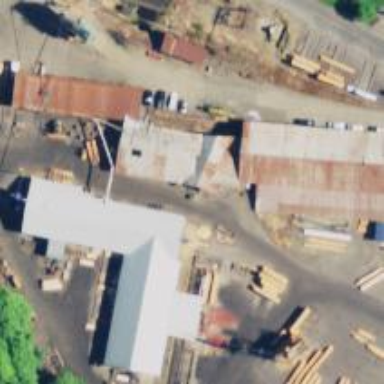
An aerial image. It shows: Sawmill craft.